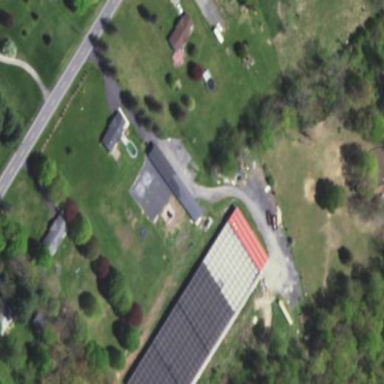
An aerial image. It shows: Greenhouse.